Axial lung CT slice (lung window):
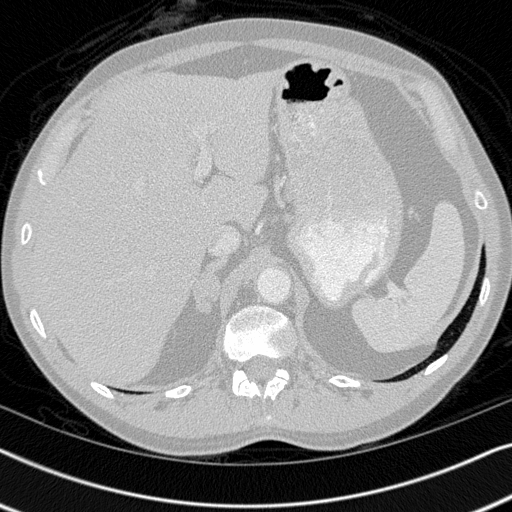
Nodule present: no